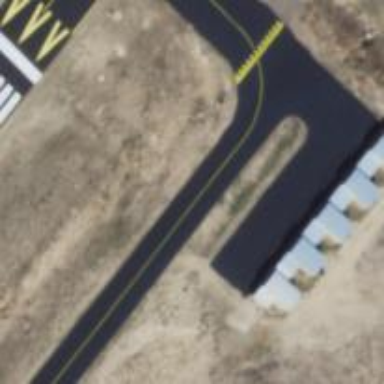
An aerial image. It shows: View of taxiway at the airport.